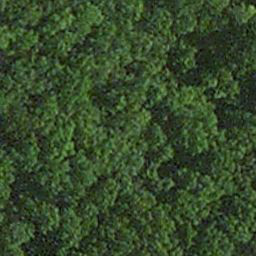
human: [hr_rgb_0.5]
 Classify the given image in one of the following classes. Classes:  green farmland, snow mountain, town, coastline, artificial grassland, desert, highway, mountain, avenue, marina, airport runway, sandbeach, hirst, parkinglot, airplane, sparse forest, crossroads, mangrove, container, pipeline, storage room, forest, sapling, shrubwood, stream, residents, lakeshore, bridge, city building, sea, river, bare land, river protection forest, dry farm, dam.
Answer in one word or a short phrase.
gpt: forest